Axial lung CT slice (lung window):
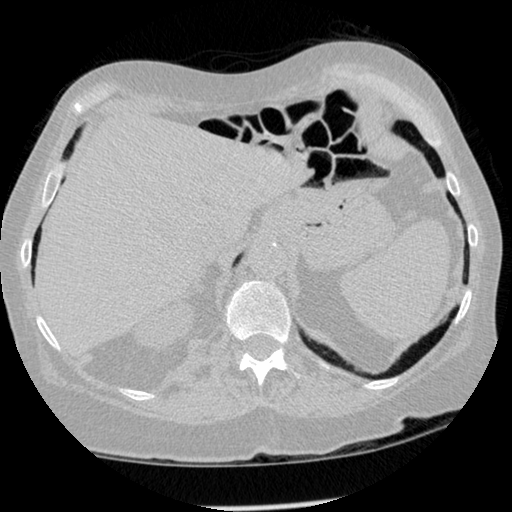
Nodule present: no